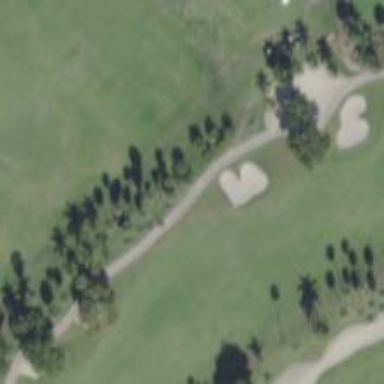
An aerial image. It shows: Service road designated as golf cart path.